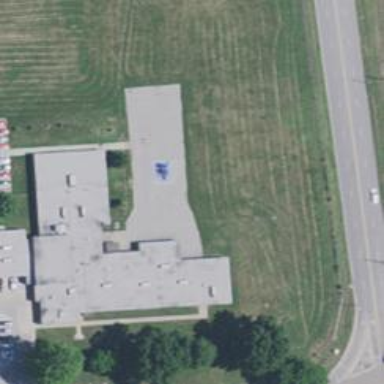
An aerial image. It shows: School.